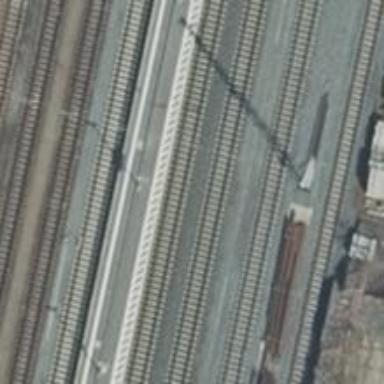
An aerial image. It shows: Railway track with contact line for electrification.